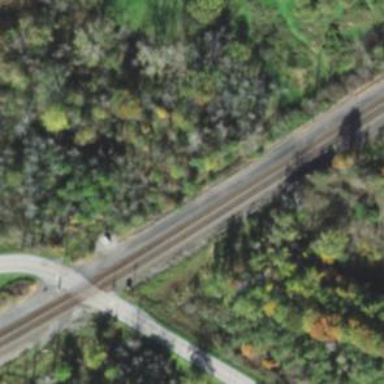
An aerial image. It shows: Abandoned railway bridge.